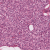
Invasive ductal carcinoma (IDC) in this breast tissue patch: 1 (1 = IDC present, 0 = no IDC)